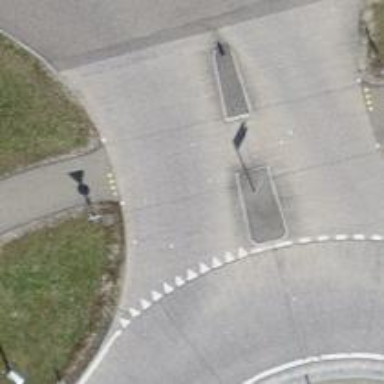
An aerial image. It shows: Service road with concrete plates surface.